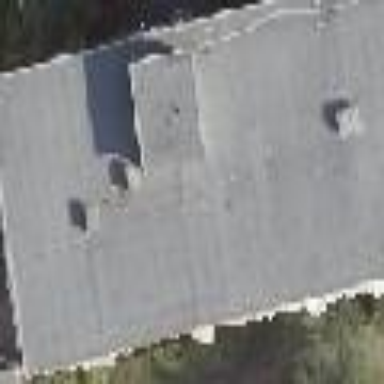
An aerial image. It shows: Apartment building with flat roof.